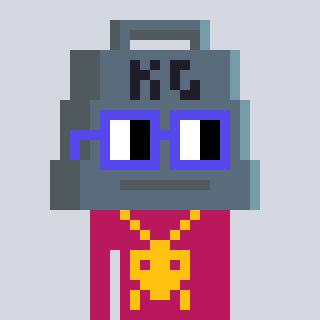
a pixel art character with square blue glasses, a weight-shaped head and a darkpink-colored body on a cool background